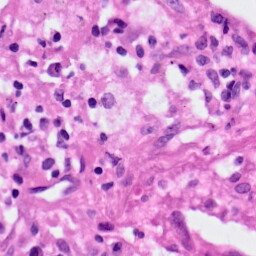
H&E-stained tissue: Lung